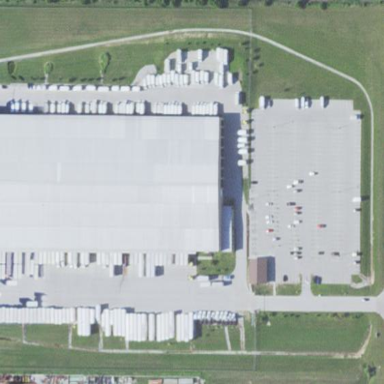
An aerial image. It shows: Logistics area.